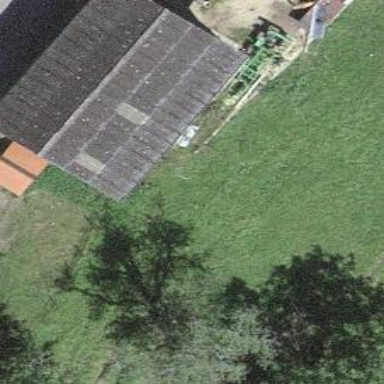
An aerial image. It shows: Rural barn.